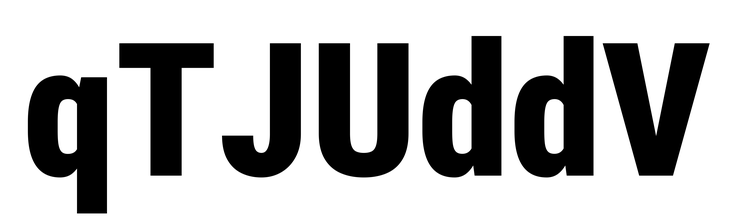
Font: Roboto_Condensed_Black